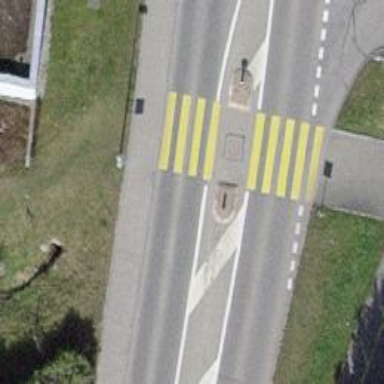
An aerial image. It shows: Uncontrolled zebra crossing with pedestrian island.